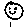
Label: smiley face